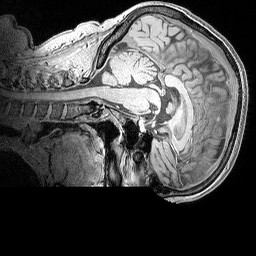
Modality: MP2RAGE
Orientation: sagittal
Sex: female
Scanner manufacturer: siemens
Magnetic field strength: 3 T
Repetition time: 5 s
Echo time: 0.00292 s